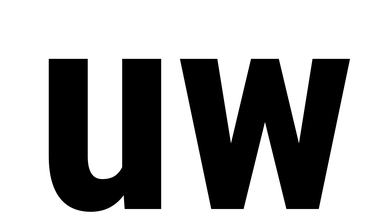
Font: Roboto_Condensed_Bold